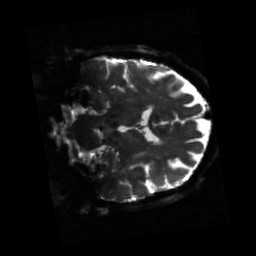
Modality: sbref
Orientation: coronal
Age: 63
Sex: female
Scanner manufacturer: siemens
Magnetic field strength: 3 T
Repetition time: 3.23 s
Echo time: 0.0892 s